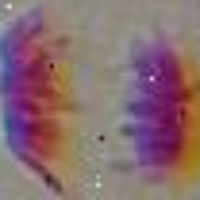
Label: anaphase